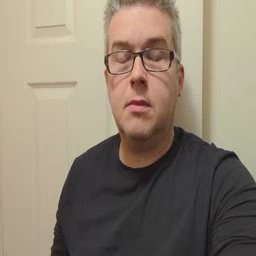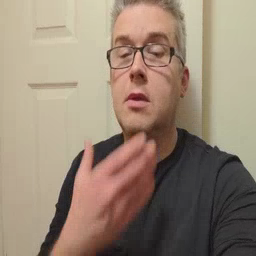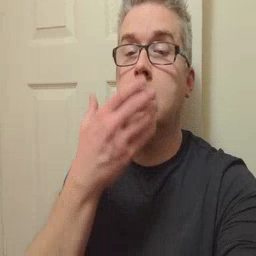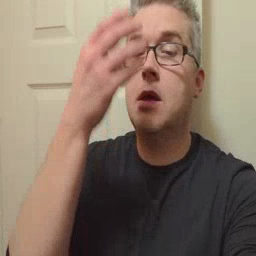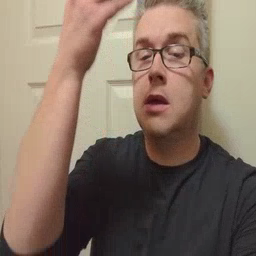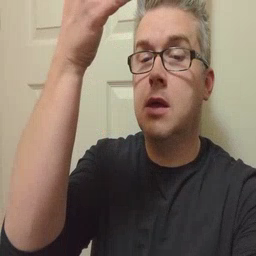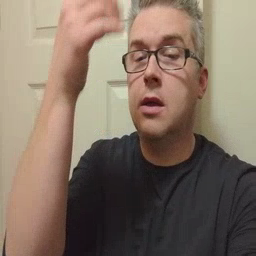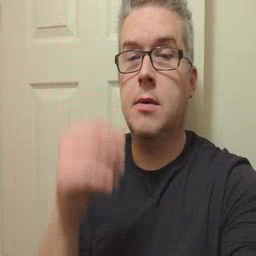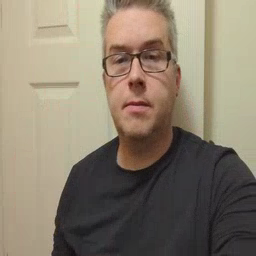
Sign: giraffe